Brain MRI, t2w sequence, axial 2D slice.
Patient: age 42, sex F, weight 78 kg, height 1.78 m
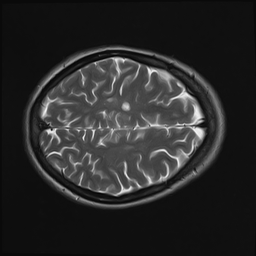